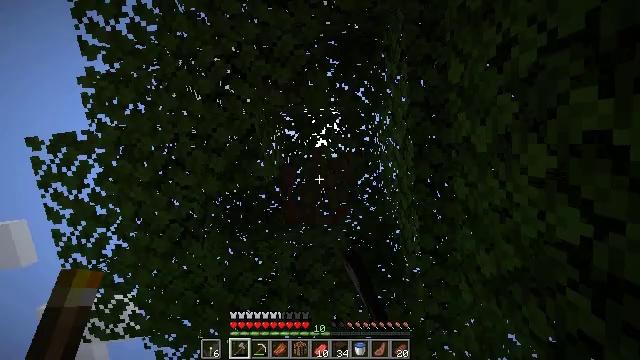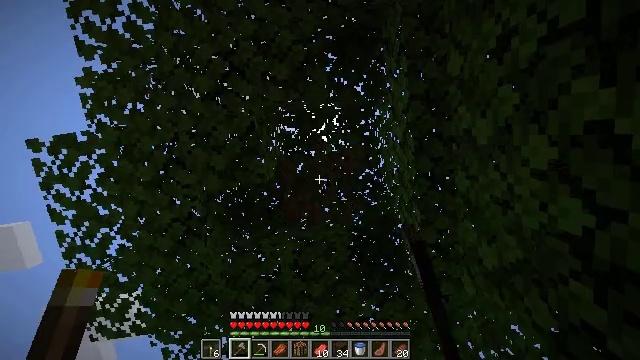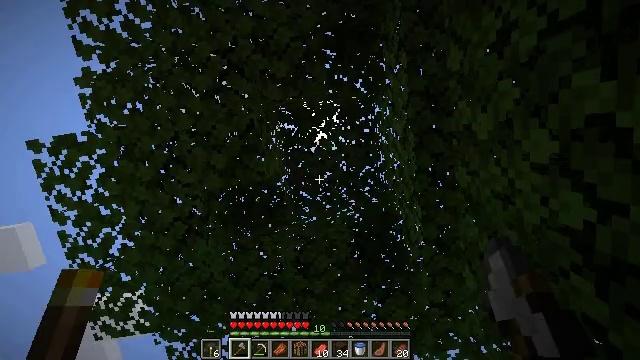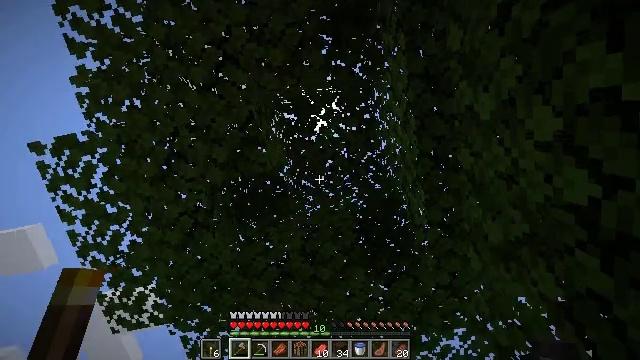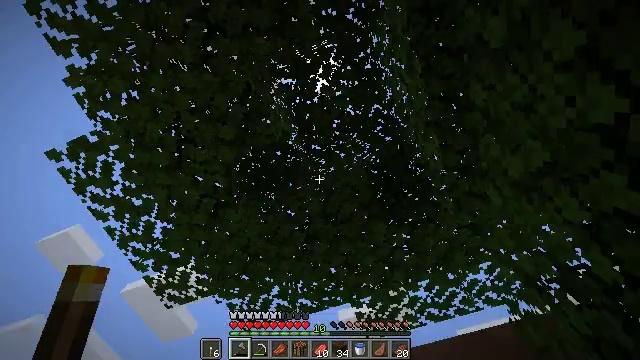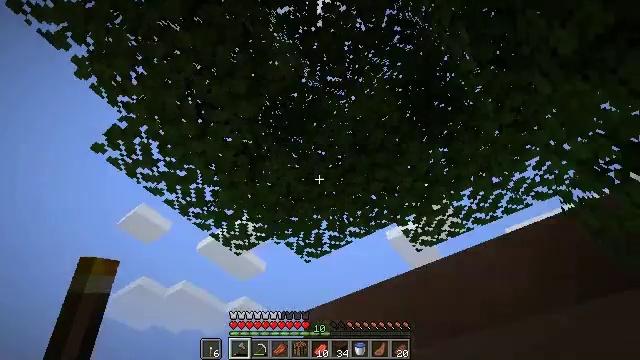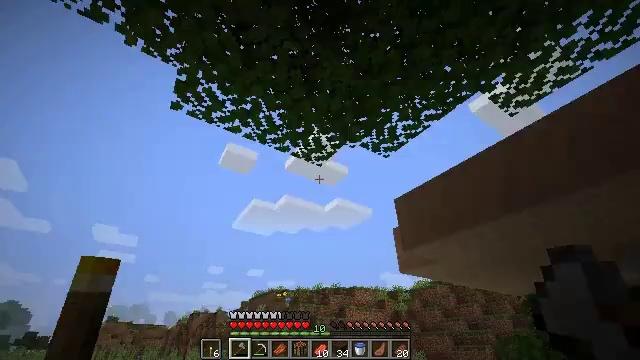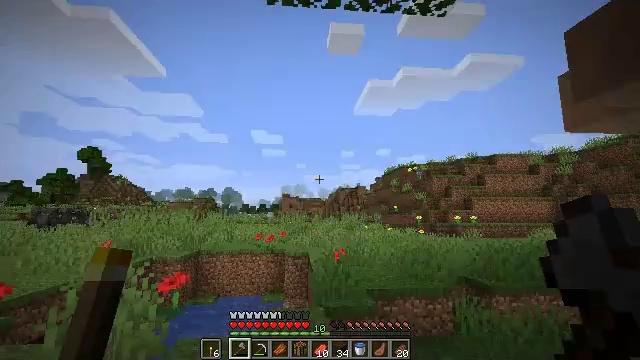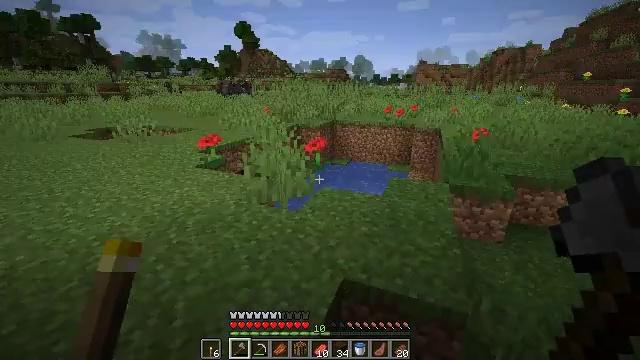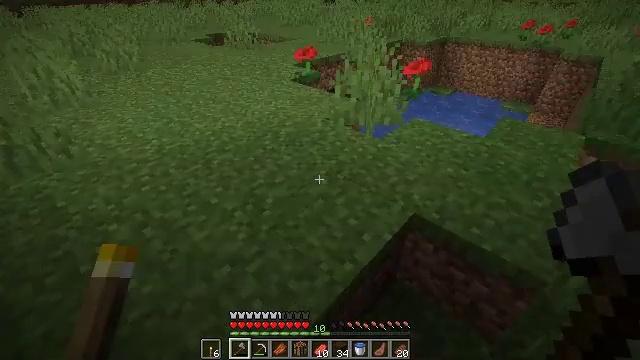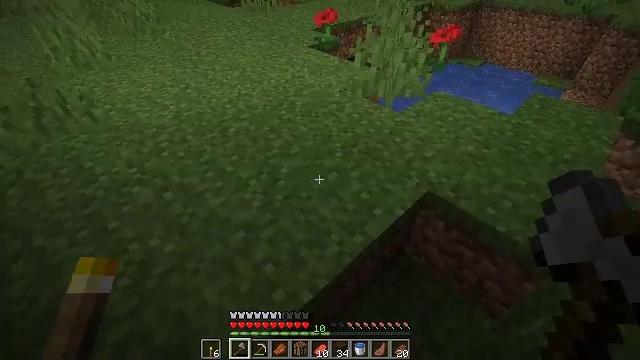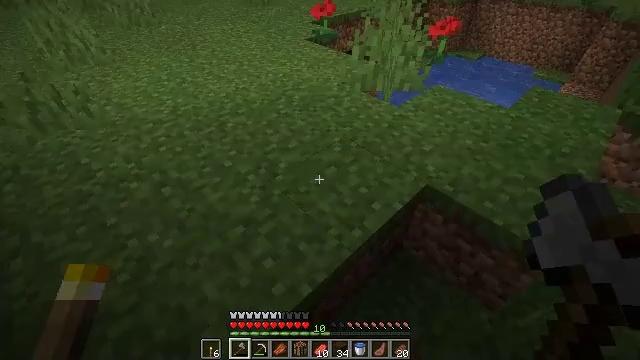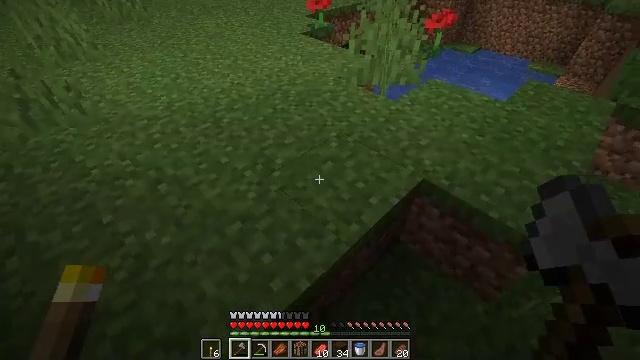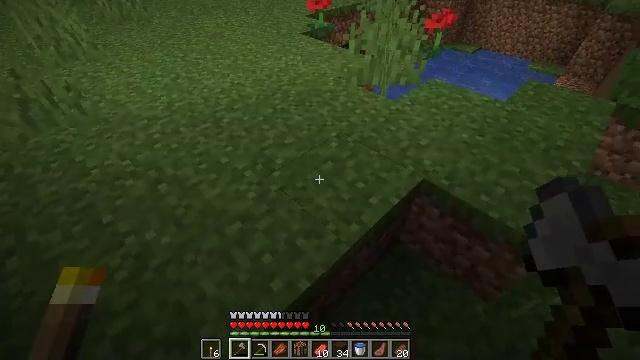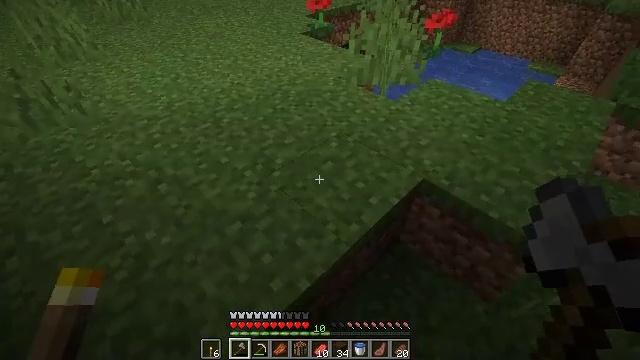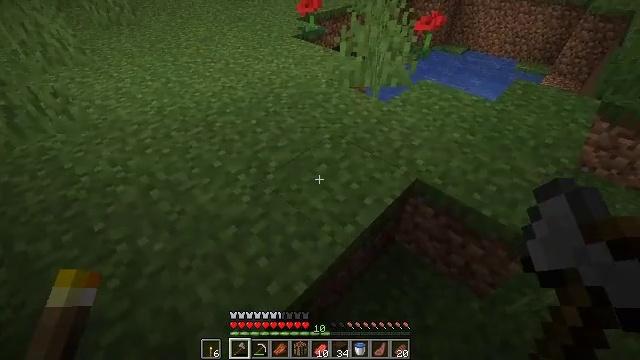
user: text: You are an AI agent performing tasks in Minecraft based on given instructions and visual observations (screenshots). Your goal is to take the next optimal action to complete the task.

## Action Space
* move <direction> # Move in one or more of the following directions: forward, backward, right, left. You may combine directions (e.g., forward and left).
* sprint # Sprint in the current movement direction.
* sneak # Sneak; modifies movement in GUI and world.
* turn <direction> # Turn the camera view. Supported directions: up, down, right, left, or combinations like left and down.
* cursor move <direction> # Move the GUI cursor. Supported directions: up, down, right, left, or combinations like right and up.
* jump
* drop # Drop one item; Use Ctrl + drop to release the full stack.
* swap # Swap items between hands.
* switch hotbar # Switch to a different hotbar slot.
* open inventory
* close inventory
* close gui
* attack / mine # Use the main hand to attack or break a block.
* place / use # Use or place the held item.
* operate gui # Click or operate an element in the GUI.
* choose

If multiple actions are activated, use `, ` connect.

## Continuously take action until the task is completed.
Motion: motion action
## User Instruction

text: Break the sugar cane.
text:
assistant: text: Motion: turn left, attack / mine
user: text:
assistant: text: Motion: attack / mine
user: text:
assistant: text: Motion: turn left and down, attack / mine
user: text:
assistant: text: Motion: turn left and down
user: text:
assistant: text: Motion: turn left and down
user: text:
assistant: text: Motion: turn left and down
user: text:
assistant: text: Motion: turn left and down
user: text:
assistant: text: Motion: turn left and down
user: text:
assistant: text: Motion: turn left and down
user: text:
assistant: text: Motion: turn left and down
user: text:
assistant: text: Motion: turn down
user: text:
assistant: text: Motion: turn down
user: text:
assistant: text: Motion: no_op
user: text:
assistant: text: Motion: no_op
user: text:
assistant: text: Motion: turn right
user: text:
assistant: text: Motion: turn right and up
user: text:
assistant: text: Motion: turn right and up
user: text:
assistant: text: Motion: turn right and up
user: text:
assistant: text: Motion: turn right and up
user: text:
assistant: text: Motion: turn right and up
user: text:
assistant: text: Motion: turn right
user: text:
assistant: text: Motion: turn right
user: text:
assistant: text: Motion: turn right
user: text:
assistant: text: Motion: no_op
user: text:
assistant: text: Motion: no_op
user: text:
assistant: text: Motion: no_op
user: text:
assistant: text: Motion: no_op
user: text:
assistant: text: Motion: no_op
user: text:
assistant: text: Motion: no_op
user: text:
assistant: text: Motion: turn up